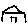
Label: house